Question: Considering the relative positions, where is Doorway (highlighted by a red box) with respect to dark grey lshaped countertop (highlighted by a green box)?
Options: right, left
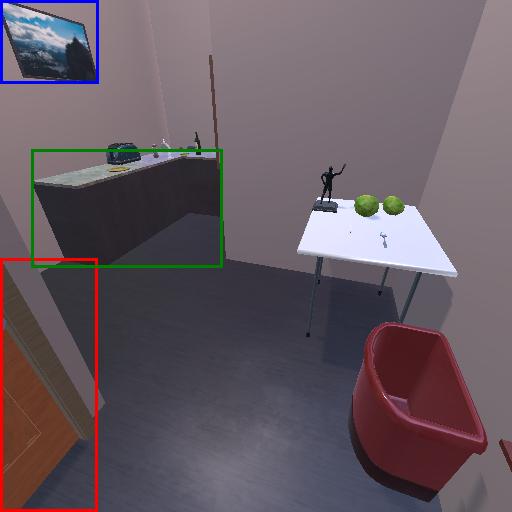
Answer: right